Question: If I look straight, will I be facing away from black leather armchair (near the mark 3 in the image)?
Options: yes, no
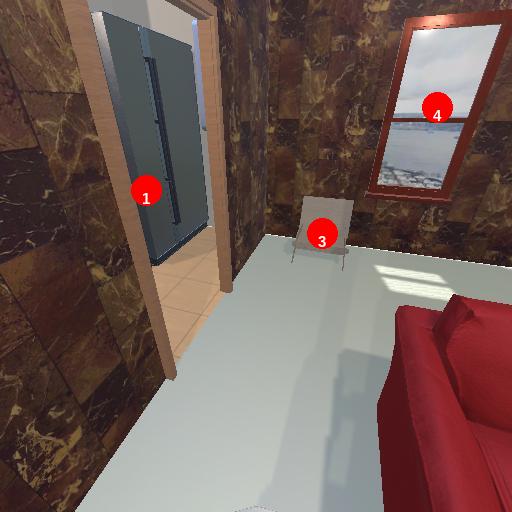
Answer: yes